Question: I'm using bootstrap to create a btn-group, acting as radio buttons (javascript component).
This looks great in firefox, but there's a gap in chrome :

Is this a bug or do I have some extra markup somewhere ?
HTML code :
'''
<div id="loadOptions">
<div class="btn-group" data-toggle="buttons-radio">
<button type="button" value="0" class="btn btn-primary" data-toggle="button">All hashtags</button>
<button type="button" value="1" class="btn btn-primary" data-toggle="button" id="any">Any hashtag</button>
</div>
</div>
'''
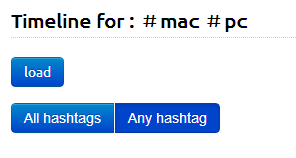
Answer: I was able to fix the problem with :
'''
button
{
margin: 0;
}
'''